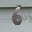
Label: 6